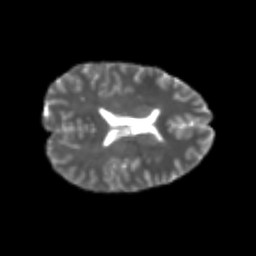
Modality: T2w
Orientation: axial
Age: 25
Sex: female
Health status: healthy
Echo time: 0.074 s